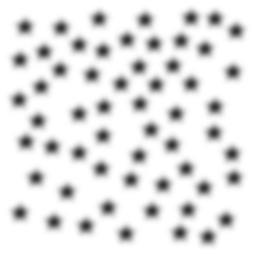
Squares: 0
Triangles: 0
Stars: 58
Total shapes: 58